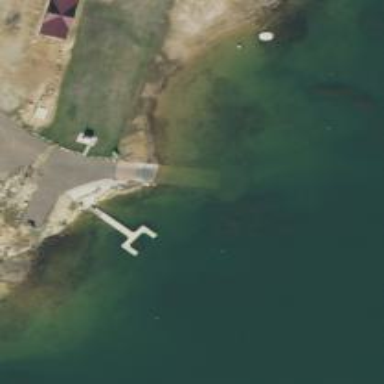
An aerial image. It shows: Slipway on leisure land.